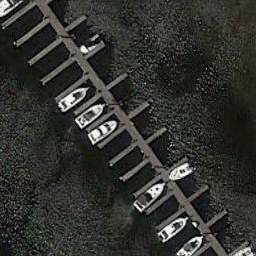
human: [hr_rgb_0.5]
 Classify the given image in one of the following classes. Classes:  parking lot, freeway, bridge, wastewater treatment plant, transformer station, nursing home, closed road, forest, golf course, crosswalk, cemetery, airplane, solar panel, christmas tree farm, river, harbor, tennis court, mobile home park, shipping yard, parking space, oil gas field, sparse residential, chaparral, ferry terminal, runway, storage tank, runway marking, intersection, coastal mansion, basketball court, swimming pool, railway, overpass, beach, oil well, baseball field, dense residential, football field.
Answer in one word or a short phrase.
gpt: harbor